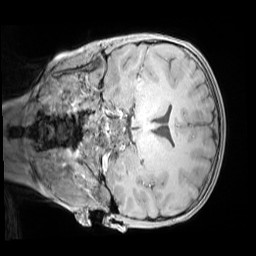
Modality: MP2RAGE
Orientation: coronal
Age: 9
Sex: male
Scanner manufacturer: siemens
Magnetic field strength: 3 T
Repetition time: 4 s
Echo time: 0.00303 s